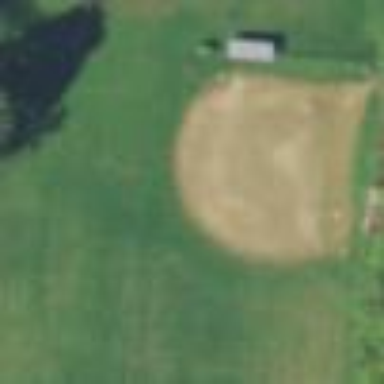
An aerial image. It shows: Baseball pitch for leisure land activities.